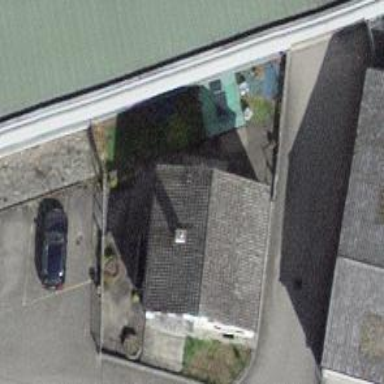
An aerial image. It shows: Building with tiled roof.